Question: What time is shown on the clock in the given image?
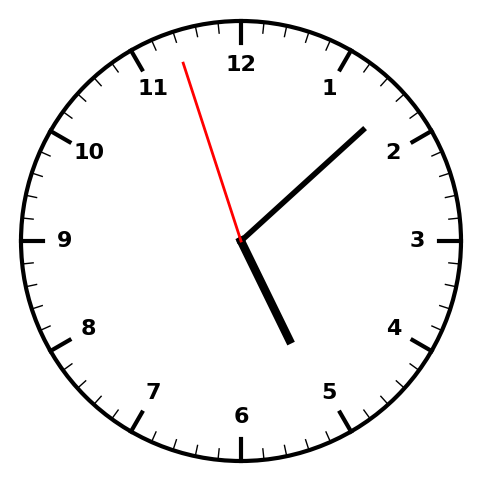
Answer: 05:07:57